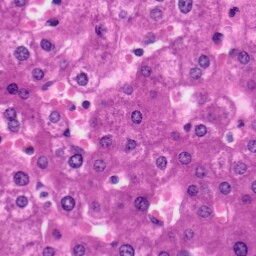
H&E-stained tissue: Liver